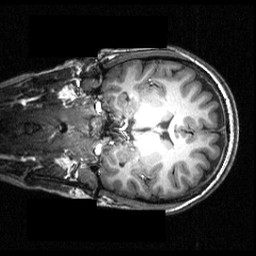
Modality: T1w
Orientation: coronal
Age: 20
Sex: female
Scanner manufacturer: siemens
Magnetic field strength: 3.951 T
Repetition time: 1.5 s
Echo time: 0.00335 s